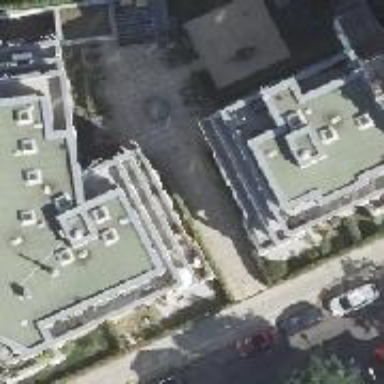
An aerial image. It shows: Apartment building with flat roof.